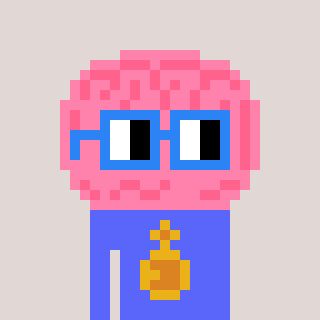
a pixel art character with square blue glasses, a brain-shaped head and a purple-colored body on a warm background